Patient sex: F
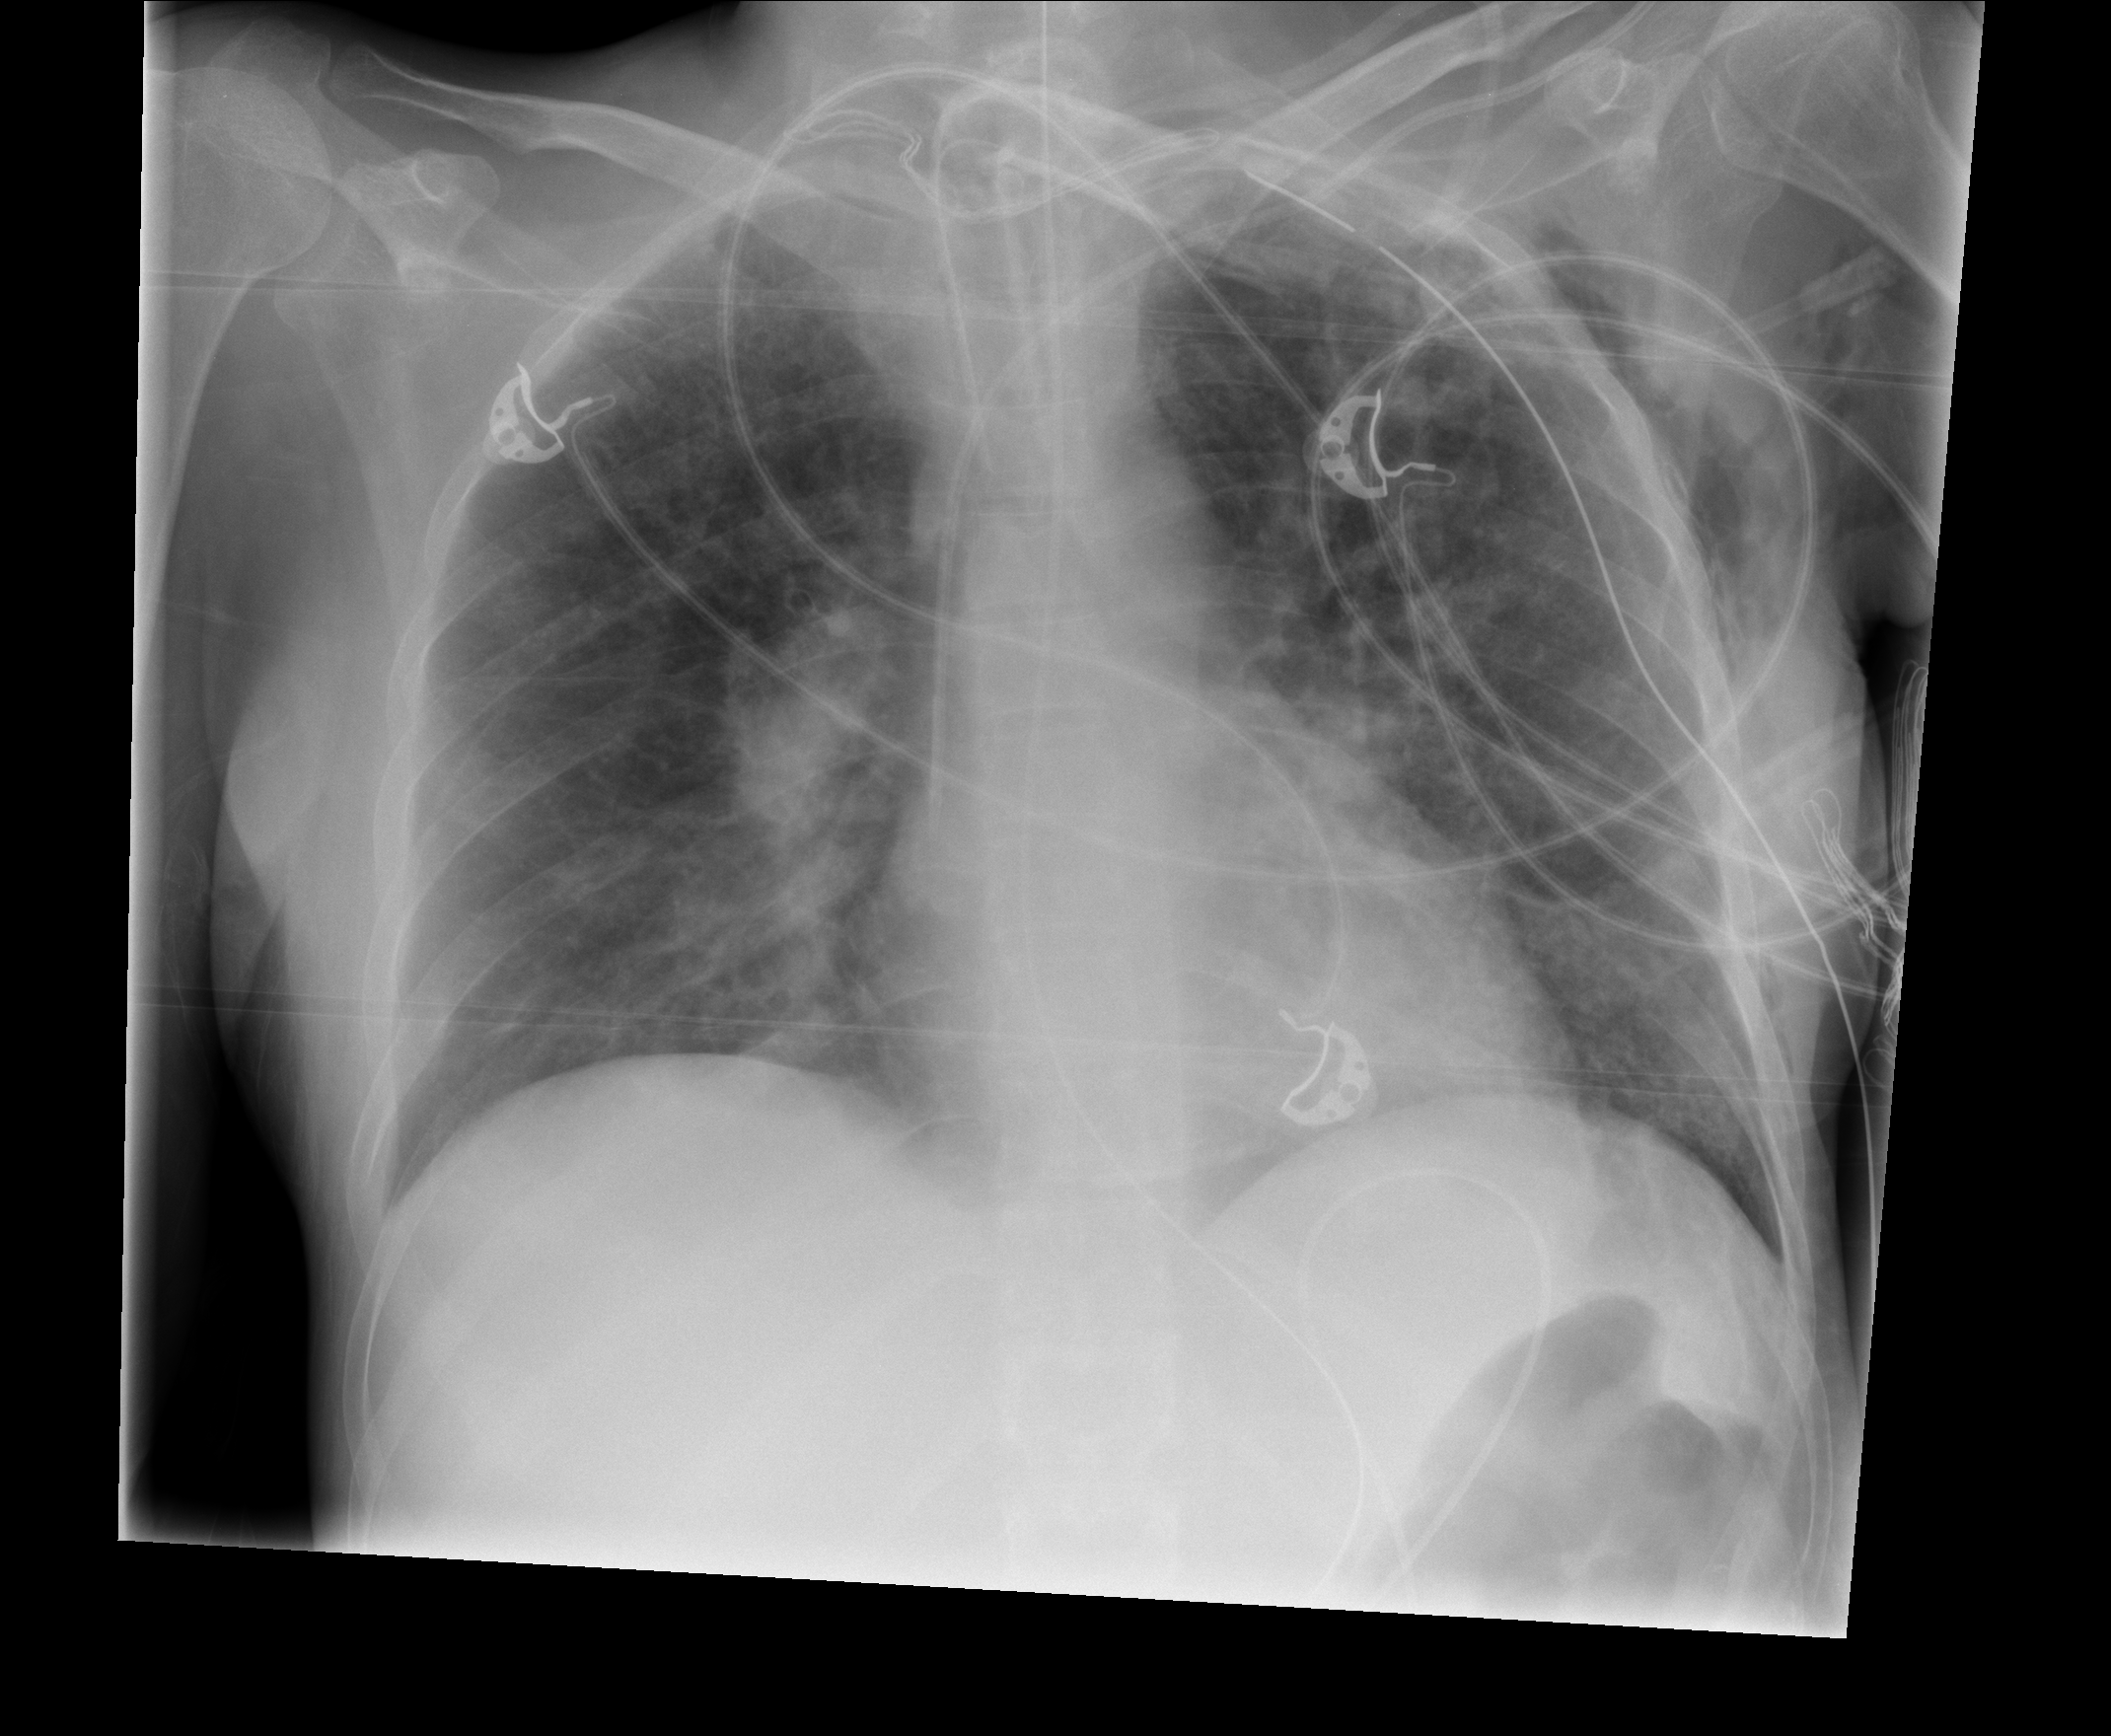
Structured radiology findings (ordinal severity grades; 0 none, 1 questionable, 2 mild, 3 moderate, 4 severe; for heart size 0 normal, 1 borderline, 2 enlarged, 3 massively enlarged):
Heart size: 1
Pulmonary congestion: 0
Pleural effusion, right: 0
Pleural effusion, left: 0
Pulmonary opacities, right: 1
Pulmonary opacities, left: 2
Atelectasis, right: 0
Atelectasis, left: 0